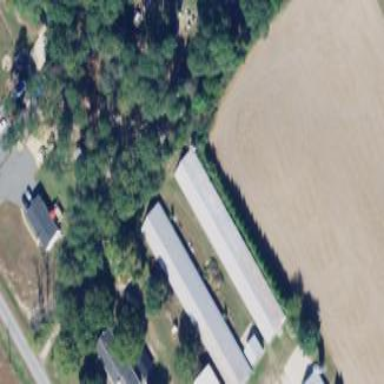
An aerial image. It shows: Farm auxiliary building.